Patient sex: M
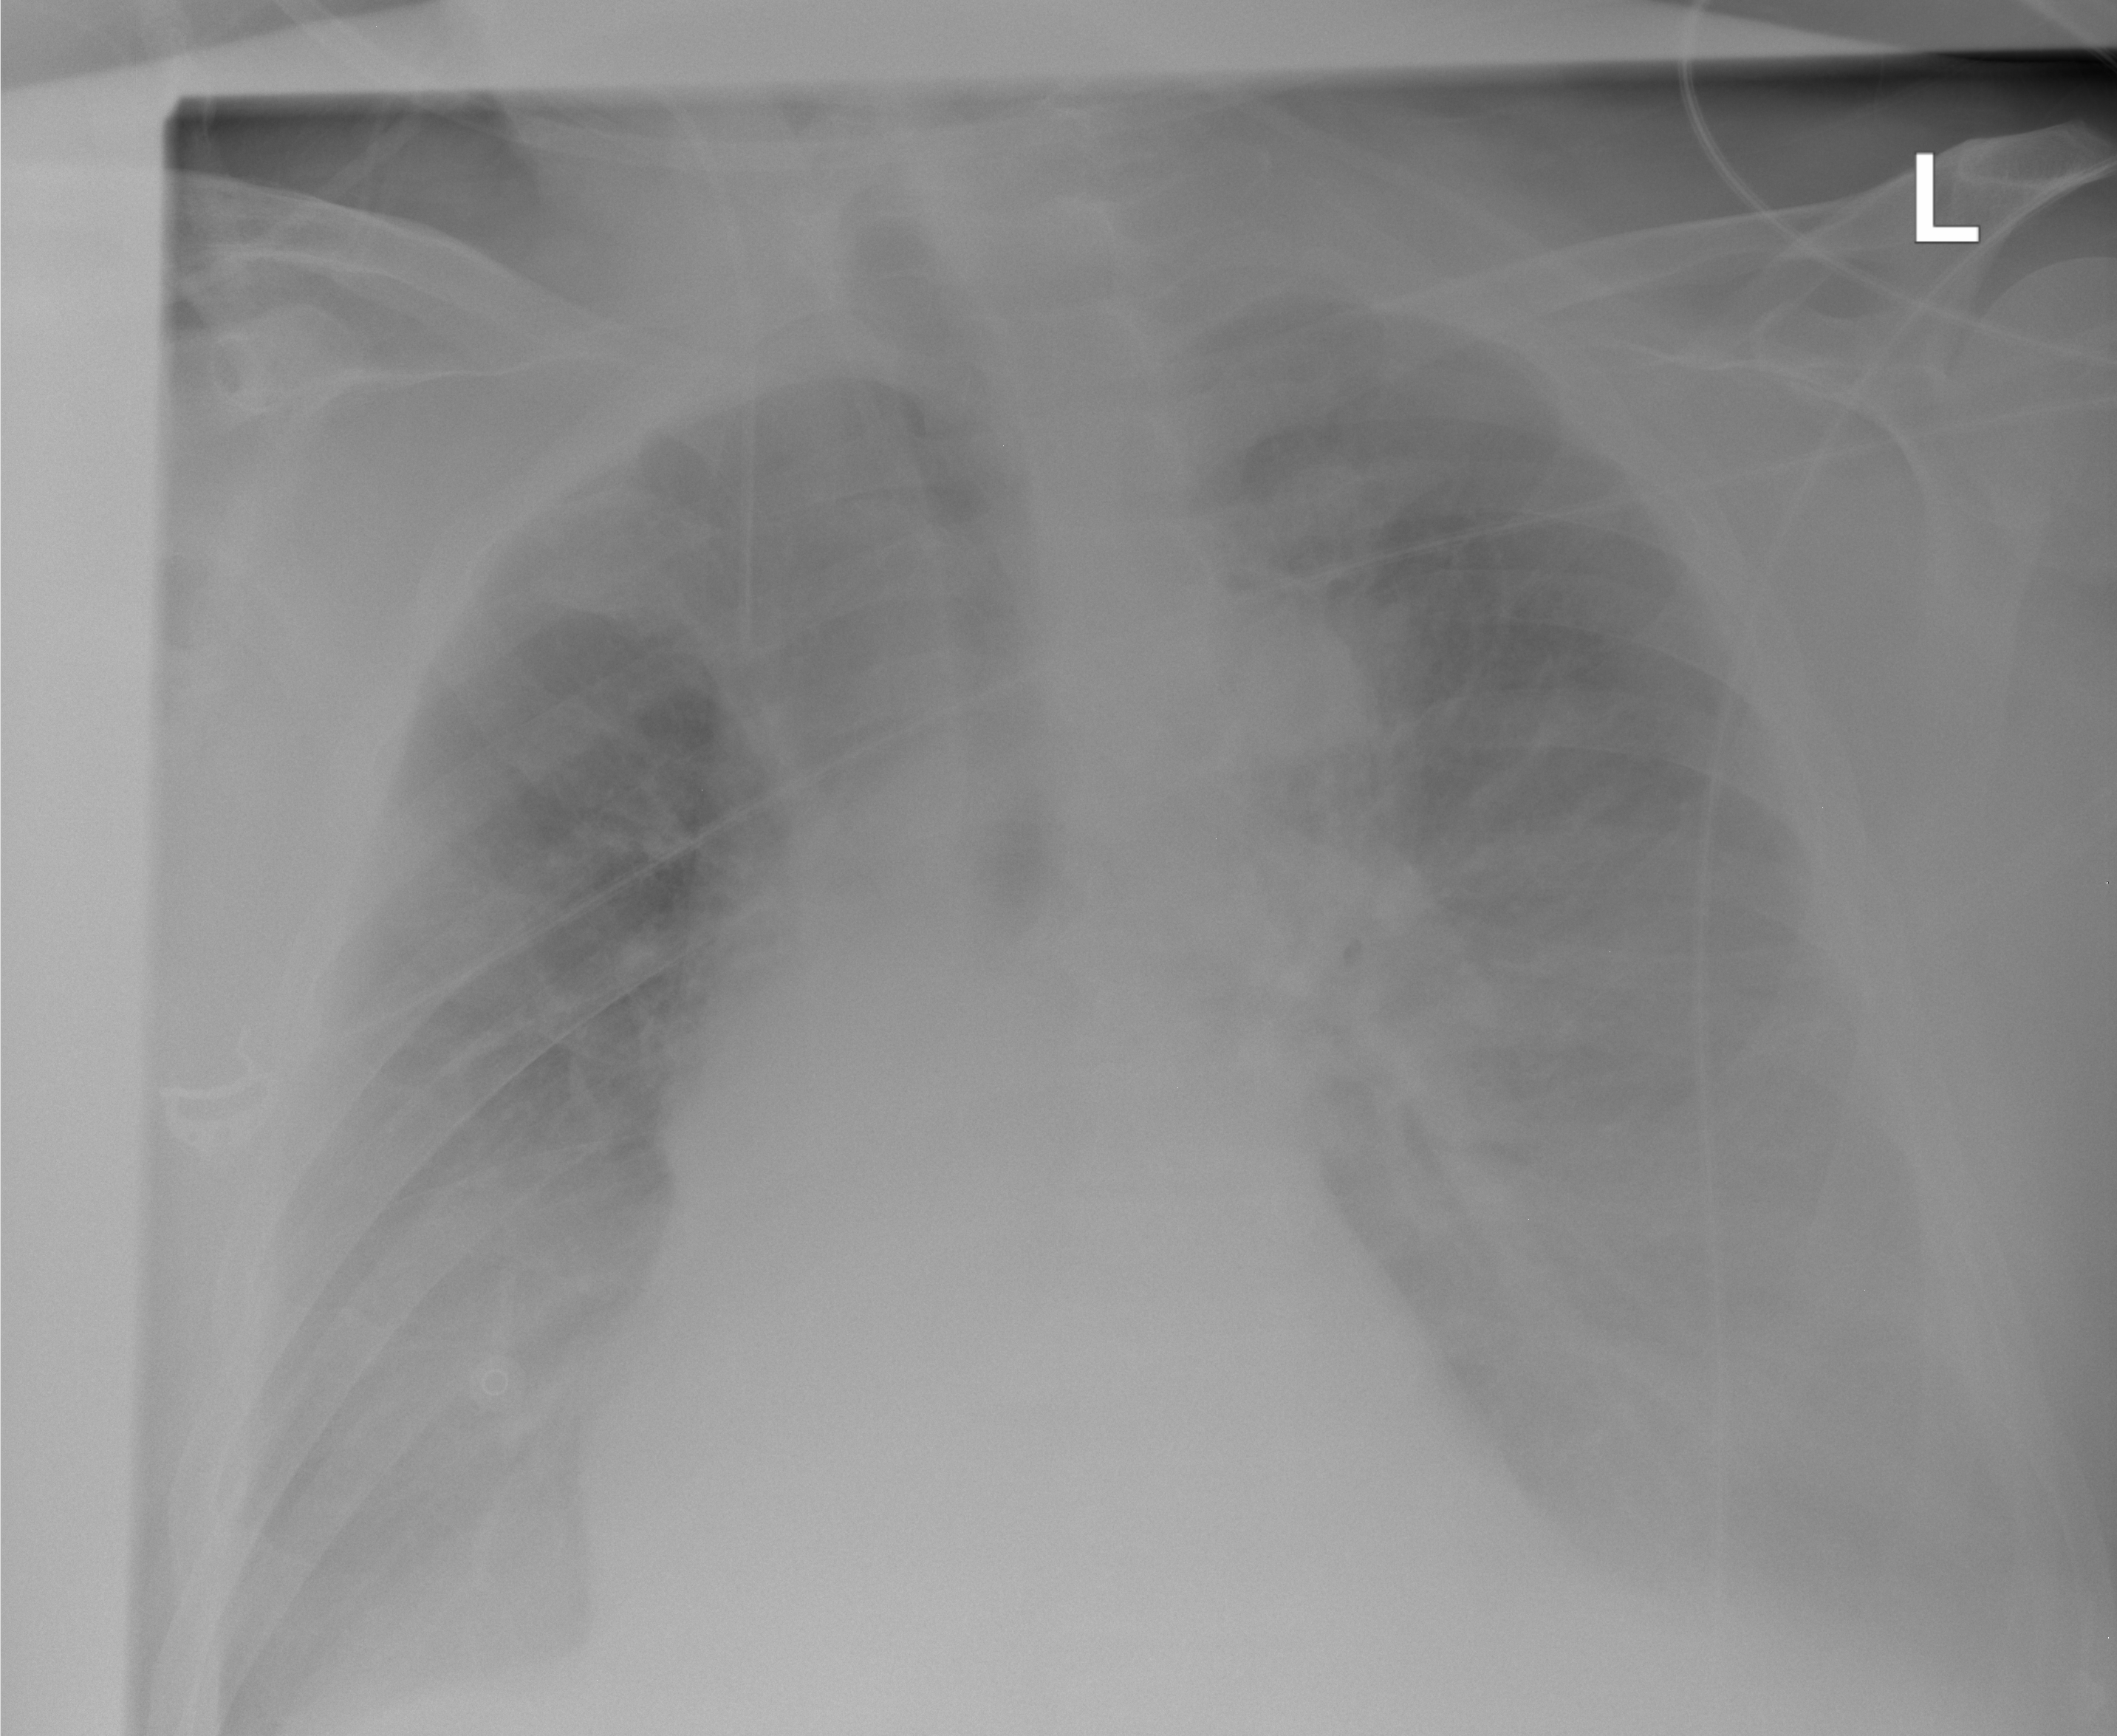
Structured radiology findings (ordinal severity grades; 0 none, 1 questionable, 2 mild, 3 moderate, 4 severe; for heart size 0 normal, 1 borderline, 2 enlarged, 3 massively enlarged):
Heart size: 0
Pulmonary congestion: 2
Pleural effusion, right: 2
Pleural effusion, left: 2
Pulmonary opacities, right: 1
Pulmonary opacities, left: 0
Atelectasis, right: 2
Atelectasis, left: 2